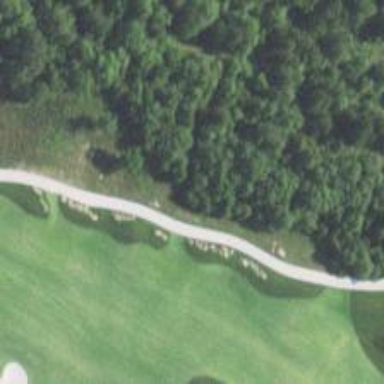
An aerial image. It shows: Footway that serves as golf path.